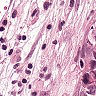
Metastatic tissue present: yes